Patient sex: F
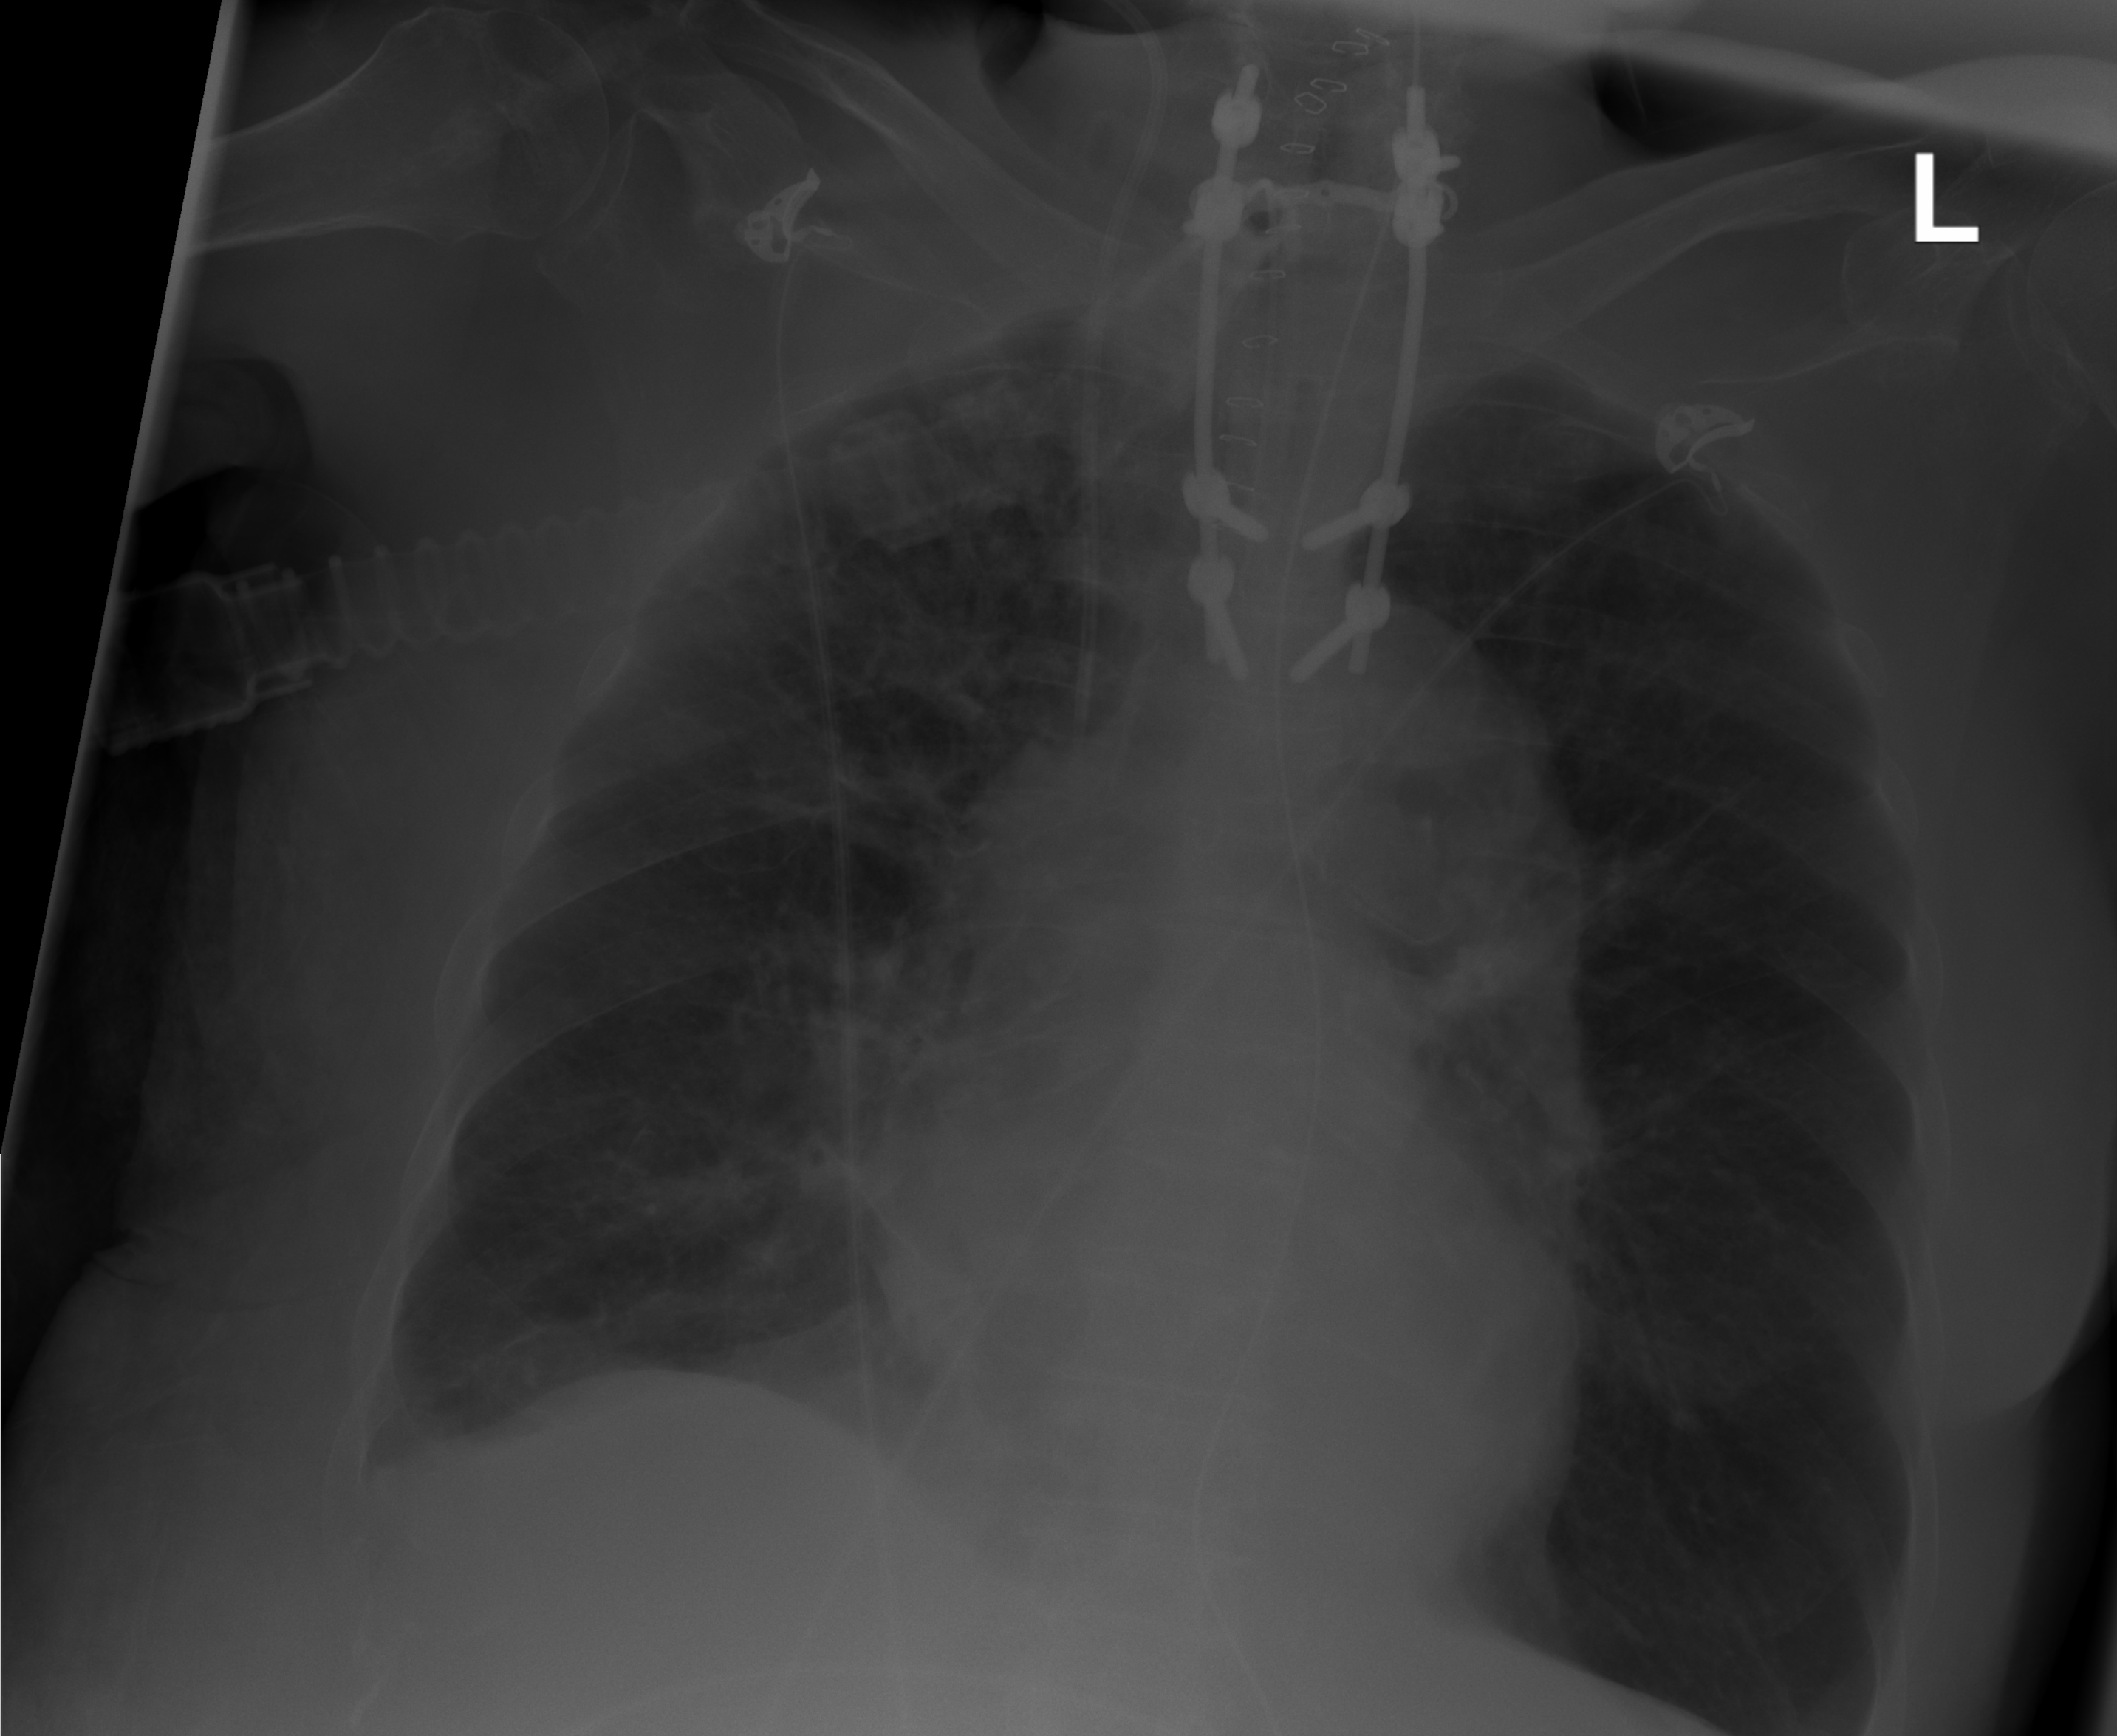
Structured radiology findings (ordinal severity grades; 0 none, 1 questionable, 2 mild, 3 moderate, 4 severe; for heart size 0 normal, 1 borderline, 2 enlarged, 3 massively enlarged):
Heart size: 0
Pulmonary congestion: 2
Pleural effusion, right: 0
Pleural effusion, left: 0
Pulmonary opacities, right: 2
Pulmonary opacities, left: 1
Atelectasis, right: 0
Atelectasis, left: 0